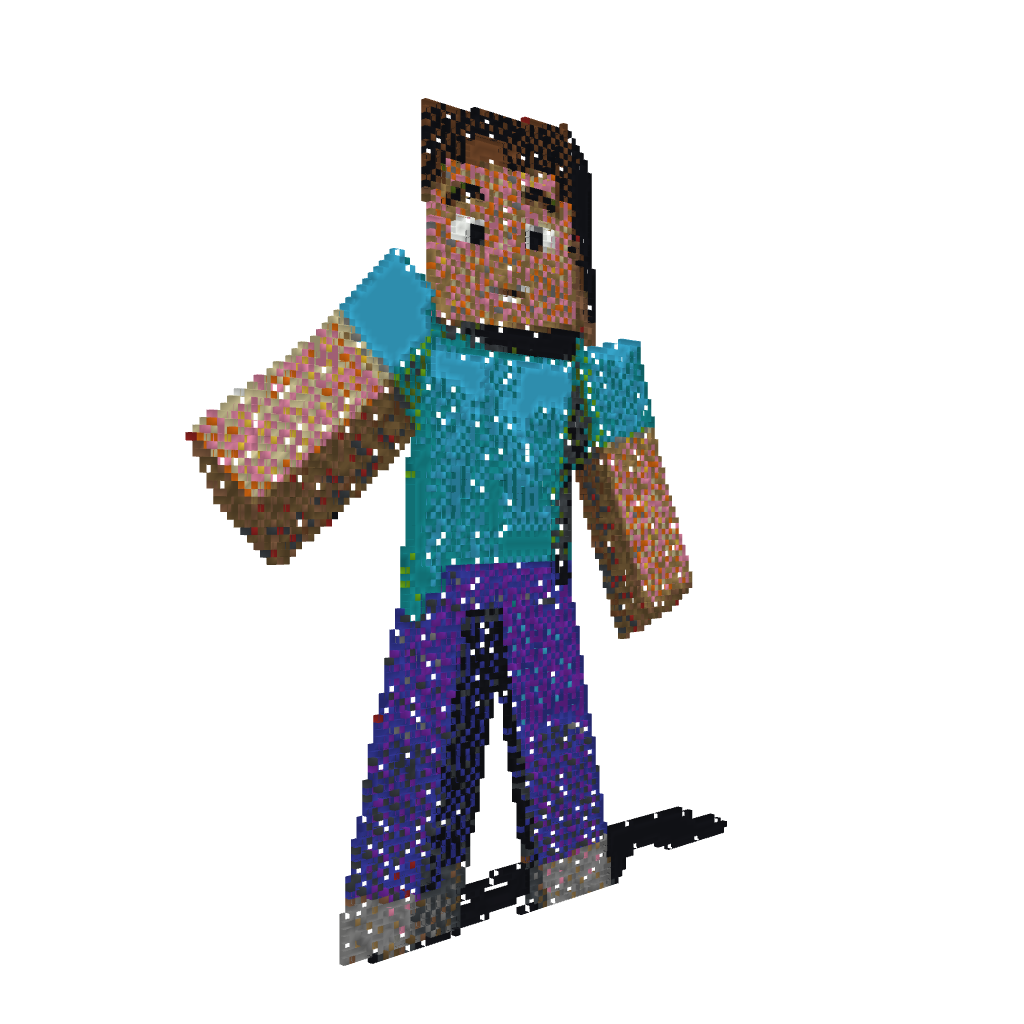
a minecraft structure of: Animated Steve Pixel Art